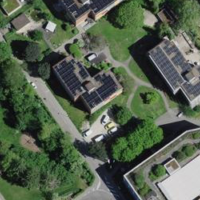
EUNIS habitat code: 53
Species observed at this site:
Allium paradoxum
Stachys recta